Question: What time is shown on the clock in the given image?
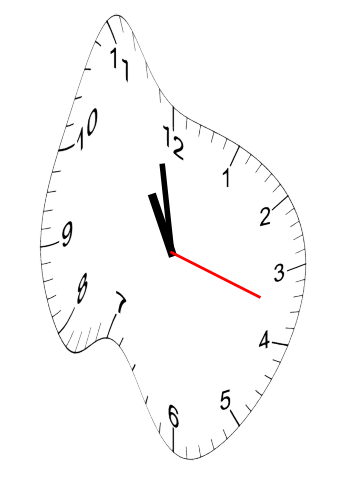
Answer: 10:58:18